Question: I am confused about pointer pointing to address of variable

it points to last two bytes how does this work
'''
#include <iostream>
using namespace std;
int main()
{
int i = 1;
short *j = (short*)&i;
cout << *j << endl;
}
'''
.
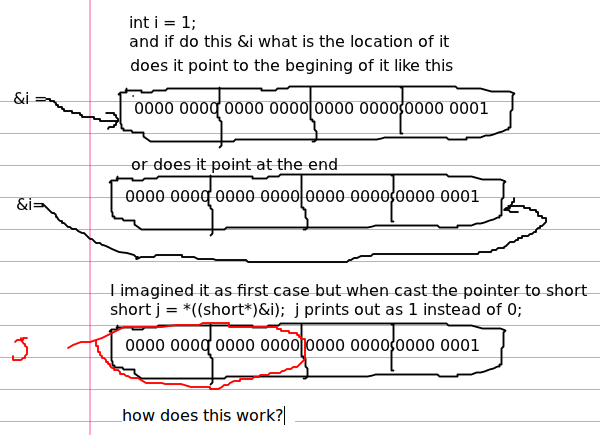
Answer: A pointer normally holds the address of the beginning of the referred-to item.
From the sound of things, you're apparently using a little-endian system [edit: which is no surprise -- just for example, current (Intel) Macs and all Windows machines are little-endian], which means the least significant byte of your 4-byte int comes in memory instead of last:
<PHONE> <PHONE> <PHONE> <PHONE>
When you use a pointer to short to look at the first two bytes, you get:
<PHONE> <PHONE>
which is exactly how it expects to see a value of 1 represented as a two-byte number, so that's what you get.
As implied by the name "little-endian" there are also big-endian systems, where the data would be laid-out as you've illustrated above. On such a machine, you'd probably get the results you expected. Just to be complete, there are also a few systems that use rather strange arrangements that might run something like byte1 byte0 byte3 byte2.